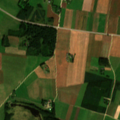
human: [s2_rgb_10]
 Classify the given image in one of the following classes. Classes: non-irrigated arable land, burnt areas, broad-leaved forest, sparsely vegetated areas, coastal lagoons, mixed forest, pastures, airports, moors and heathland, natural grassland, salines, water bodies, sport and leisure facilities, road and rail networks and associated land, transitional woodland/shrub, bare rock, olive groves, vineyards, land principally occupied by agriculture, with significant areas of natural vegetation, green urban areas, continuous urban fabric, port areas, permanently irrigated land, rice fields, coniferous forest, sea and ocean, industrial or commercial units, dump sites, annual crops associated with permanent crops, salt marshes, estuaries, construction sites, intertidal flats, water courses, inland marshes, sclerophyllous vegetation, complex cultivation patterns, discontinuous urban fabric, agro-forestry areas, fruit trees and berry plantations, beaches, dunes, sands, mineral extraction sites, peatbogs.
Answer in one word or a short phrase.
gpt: non-irrigated arable land, complex cultivation patterns, transitional woodland/shrub